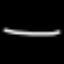
Label: line